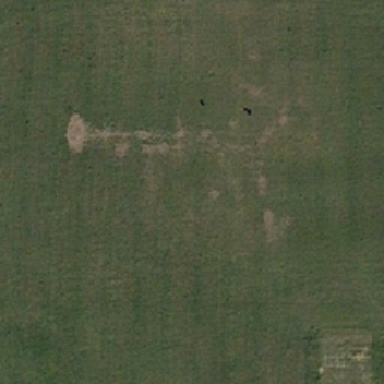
There is a striped grassland .